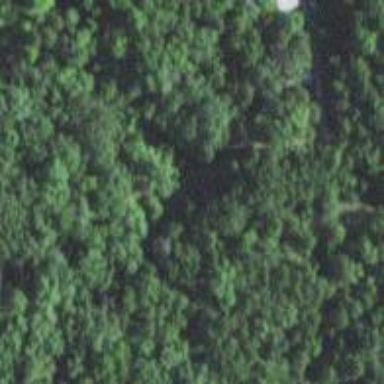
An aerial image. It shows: Evergreen needle-leaved woodland.